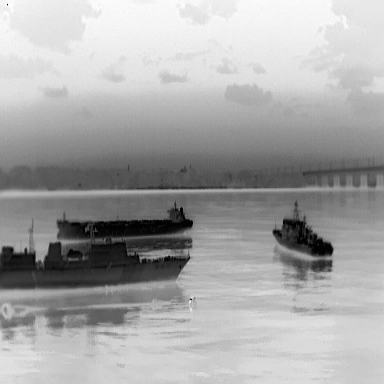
There are three objects shown in the infrared image, including two warships, and a liner.